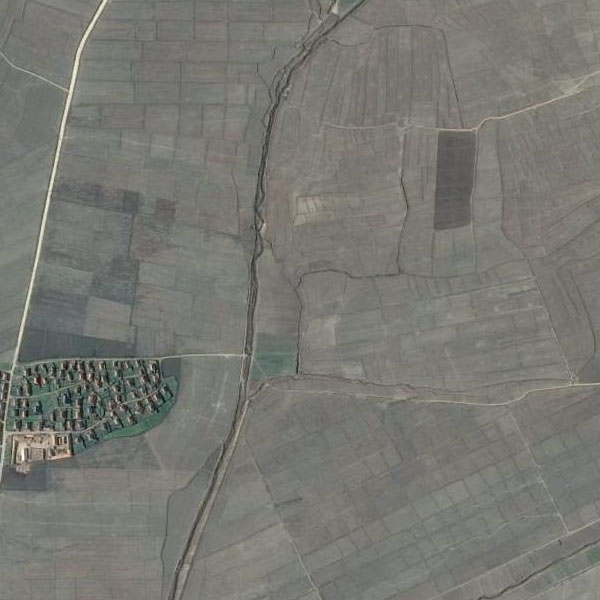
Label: Farmland